Question:
I know how to create a list with 'View' like the ones shown above. I am attempting to create a downloader and there will be multiple threads downloading at the same time.
These 'Thread's needs to use the 'setProgress(..)' of the 'ProgressBar'. However, I do not know how I can refer to these progress bars once they have been created using an adapter. And, by extension, the cancel buttons so that I can add listeners to it.
Please help me with this
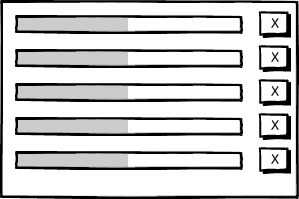
Answer: I would suggest you to create 'Task' class, which would implement 'Runnable' and have a method 'getCurrentProgress()', which would return progress of current task and a method 'cancel()' to cancel itself (canceling can be done in any desired way, by raising a flag or any other way). Then you can start a task using ordinary thread (or use AsyncTask, or one of 'Executors') and add your 'Task's to adapter as an item, and then you can display appropriate Views by using
'''
Task task = getItem(position);
progressBar.setProgress(task.getCurrentProgress());
'''
in your 'getView()' method of adapter.
Then when you need to update progress you just need to update progress inside 'Task' and call 'adapter.notifyDataSetChange()' on the UI thread. What you also need to do is to ensure that your new progress in 'Task' instance would be visible from other threads, for this I would suggest you using 'AtomicInteger' as progress indicator (because every 'AtomicInteger.get()' returns the latest value).